Question: I'm still having problems understanding how to read, understand and optimize MySQL explain. I know to create indices on orderby columns but that's about it. Therefore I am hoping you can help me tune this query:
'''
EXPLAIN
SELECT specie.id, specie.commonname, specie.block_description, maximage.title,
maximage.karma, imagefile.file_name, imagefile.width, imagefile.height,
imagefile.transferred
FROM specie
INNER JOIN specie_map ON specie_map.specie_id = specie.id
INNER JOIN (
SELECT *
FROM image
ORDER BY karma DESC
) AS maximage ON specie_map.image_id = maximage.id
INNER JOIN imagefile ON imagefile.image_id = maximage.id
AND imagefile.type = 'small'
GROUP BY specie.commonname
ORDER BY commonname ASC
LIMIT 0 , 24
'''
What this query does is to find the photo with the most karma for a specie. You can see the result of this live:
<URL>
I have a table of species, a table of images, a mapping table in between and an imagefile table, since there are multiple image files (formats) per image.

For the specie table, I have indices on its primary id and the field commonname. For the image table, I have indices on its id and karma field, and a few others not relevant to this question.
This query currently takes 0.8 to 1.1s which is too slow in my opinion. I have a suspicion that the right index will speed this up many times, but I don't know which one.
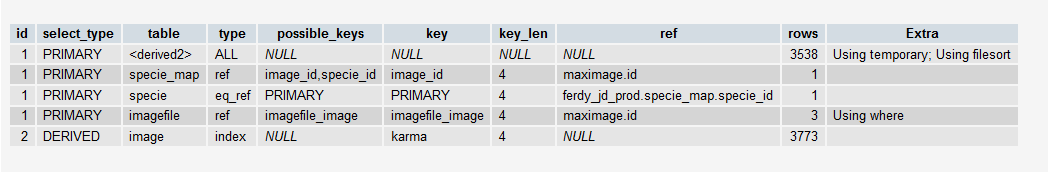
Answer: I think you'd go a great way by getting rid of the subquery. Look at the first and last rows of the "explain" result - it's copying the entire "image" table to a temporary table. You could obtain the same result by replacing the subquery with 'INNER JOIN image' and moving 'ORDER BY karma DESC' to the final 'ORDER BY' clause:
'''
SELECT specie.id, specie.commonname, specie.block_description, maximage.title,
maximage.karma, imagefile.file_name, imagefile.width, imagefile.height,
imagefile.transferred
FROM specie
INNER JOIN specie_map ON specie_map.specie_id = specie.id
INNER JOIN image AS maximage ON specie_map.image_id = maximage.id
INNER JOIN imagefile ON imagefile.image_id = maximage.id
AND imagefile.type = 'small'
GROUP BY specie.commonname
ORDER BY commonname ASC, karma DESC
LIMIT 0 , 24
'''